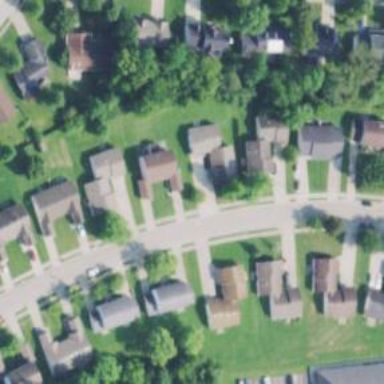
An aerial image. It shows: Residential road with separate sidewalk.